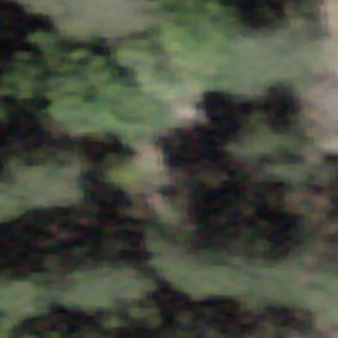
Label: other